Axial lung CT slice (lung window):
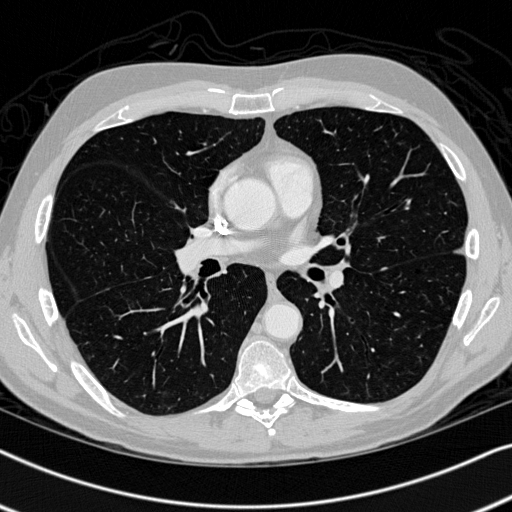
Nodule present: no